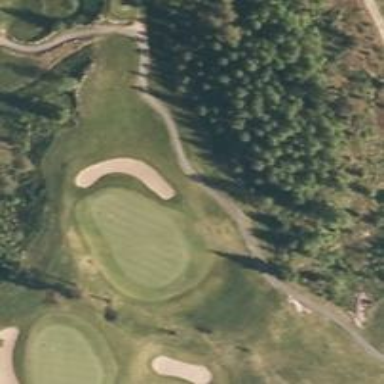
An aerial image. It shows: Path for both road and golf.